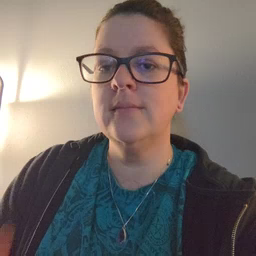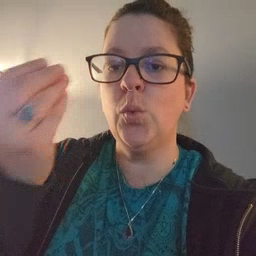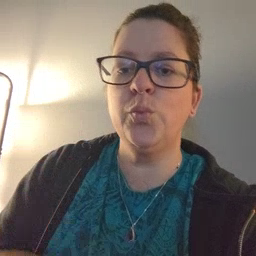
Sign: go